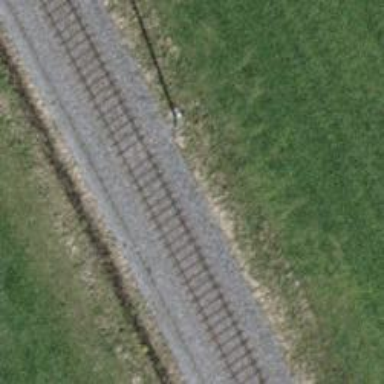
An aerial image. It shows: Single railway track with electrification through contact line.